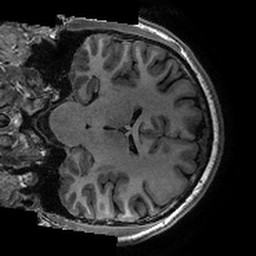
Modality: T1w
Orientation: coronal
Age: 37
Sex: male
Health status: healthy
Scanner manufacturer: ge
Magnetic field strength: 3 T
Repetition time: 0.006652 s
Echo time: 0.002928 s